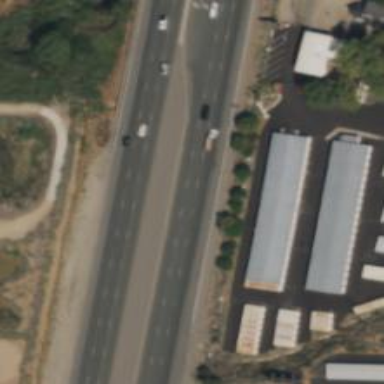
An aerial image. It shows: Expressway with asphalt surface classified as trunk highway.